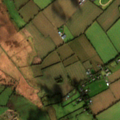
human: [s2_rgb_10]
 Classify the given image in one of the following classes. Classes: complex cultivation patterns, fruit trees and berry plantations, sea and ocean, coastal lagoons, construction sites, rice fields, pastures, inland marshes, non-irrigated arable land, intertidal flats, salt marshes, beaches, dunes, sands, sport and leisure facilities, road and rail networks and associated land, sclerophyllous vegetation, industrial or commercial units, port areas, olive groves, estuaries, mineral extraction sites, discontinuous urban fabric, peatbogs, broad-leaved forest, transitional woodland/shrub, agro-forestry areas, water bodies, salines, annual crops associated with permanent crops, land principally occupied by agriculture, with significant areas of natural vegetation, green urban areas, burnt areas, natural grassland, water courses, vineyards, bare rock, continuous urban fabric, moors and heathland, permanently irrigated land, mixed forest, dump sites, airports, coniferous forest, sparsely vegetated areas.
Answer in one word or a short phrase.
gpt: non-irrigated arable land, pastures, inland marshes